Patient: sex M, age 61
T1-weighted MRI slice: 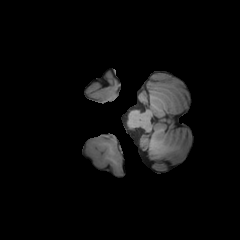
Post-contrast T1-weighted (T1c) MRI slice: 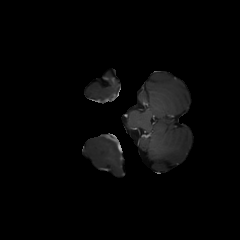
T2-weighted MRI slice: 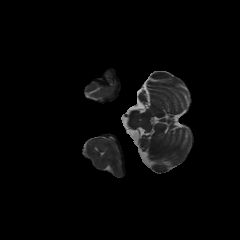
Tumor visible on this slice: no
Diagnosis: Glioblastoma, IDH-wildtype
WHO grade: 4